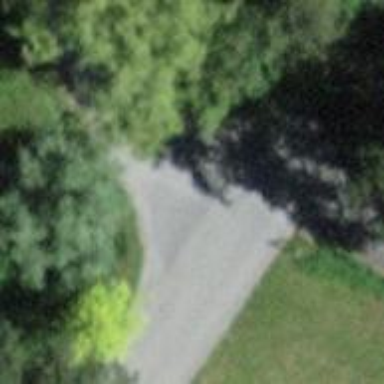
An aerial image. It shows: Paved residential road with no sidewalk.